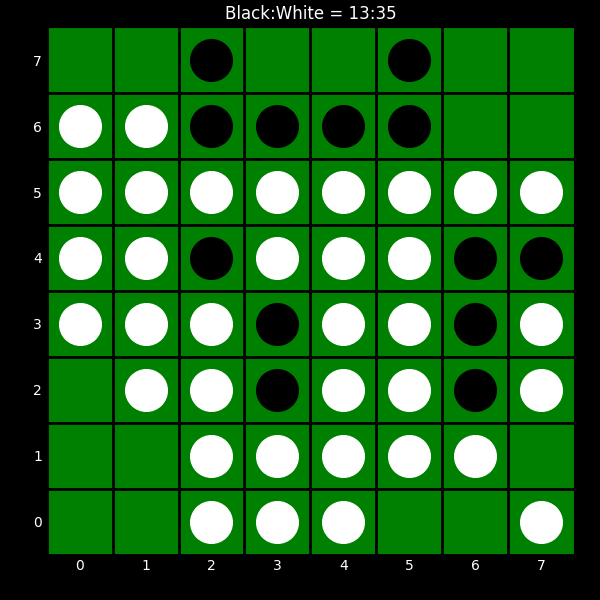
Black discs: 13
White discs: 35